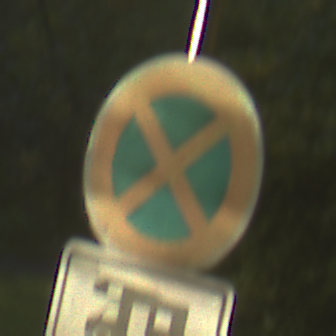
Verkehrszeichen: AbsolutesHalteverbot
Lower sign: HinweisDurchSinnbild23
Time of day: SunriseSunset
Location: Outdoor (Nature)
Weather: PartlyCloudy
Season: NotSpecified
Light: Natural